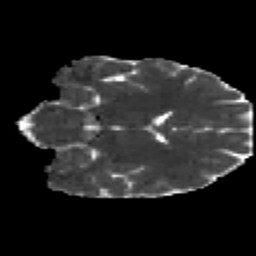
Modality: MD
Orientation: coronal
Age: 30
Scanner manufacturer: siemens
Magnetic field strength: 3 T
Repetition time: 2.2 s
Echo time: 0.084 s